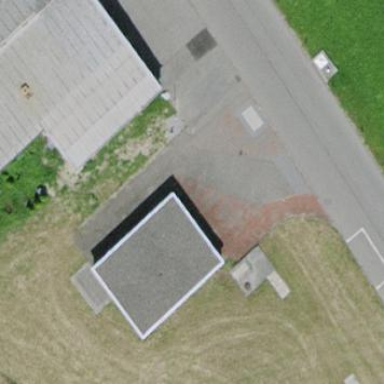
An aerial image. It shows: Service building.